Field crop: maize
Growth stage: 2
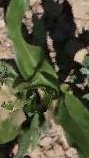
Species: maize